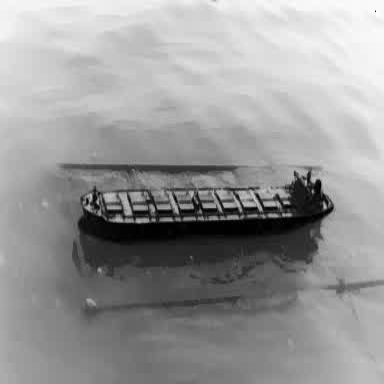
There is a liner in the infrared image.